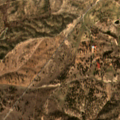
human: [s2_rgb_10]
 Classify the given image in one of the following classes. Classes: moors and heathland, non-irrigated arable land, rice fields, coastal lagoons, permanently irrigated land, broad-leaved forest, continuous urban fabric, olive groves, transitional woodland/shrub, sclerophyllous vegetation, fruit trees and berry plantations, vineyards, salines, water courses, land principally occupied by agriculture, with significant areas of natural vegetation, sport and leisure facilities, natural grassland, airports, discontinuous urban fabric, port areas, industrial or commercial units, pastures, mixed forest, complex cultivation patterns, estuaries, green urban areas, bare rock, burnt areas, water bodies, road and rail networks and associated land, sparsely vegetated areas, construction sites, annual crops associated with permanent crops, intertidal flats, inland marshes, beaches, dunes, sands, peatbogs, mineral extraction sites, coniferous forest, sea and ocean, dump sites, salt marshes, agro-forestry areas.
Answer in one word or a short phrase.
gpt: pastures, agro-forestry areas, transitional woodland/shrub